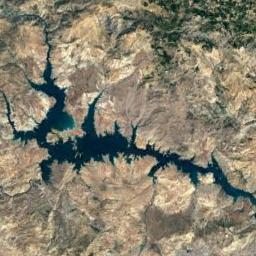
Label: lake